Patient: sex F, age 83
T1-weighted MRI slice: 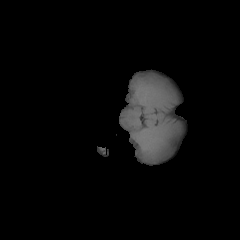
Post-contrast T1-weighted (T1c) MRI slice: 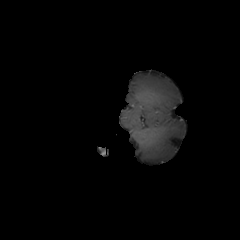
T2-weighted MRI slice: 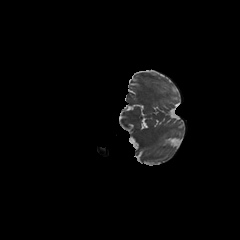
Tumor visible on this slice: no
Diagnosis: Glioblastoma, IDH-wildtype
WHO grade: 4